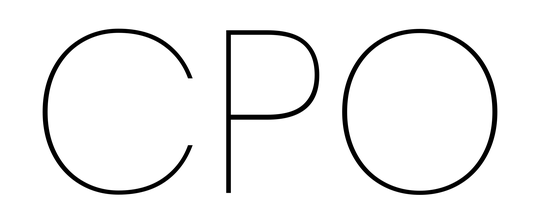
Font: Poppins-Thin